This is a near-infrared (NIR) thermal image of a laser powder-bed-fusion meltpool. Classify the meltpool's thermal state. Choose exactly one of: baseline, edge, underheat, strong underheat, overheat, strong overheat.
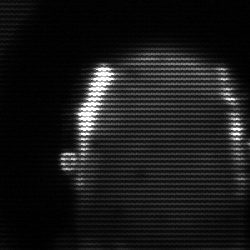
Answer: baseline